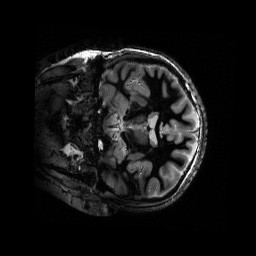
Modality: T1w
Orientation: coronal
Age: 23
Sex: female
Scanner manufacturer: siemens
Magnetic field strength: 6.98 T
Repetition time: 4.5 s
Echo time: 0.00337 s